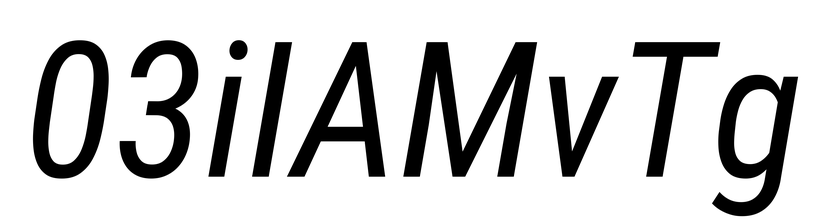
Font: Roboto-Italic_Condensed_Italic